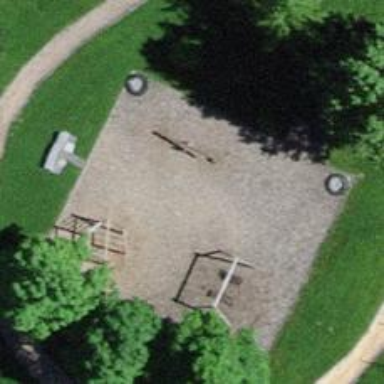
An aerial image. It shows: Playground area for leisure activities on the land.